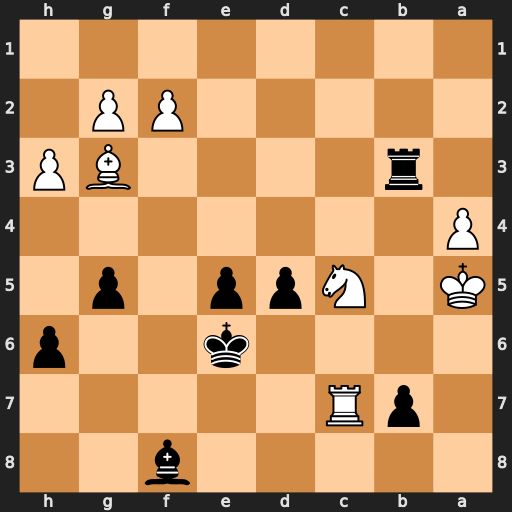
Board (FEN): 5b2/1pR5/4k2p/K1Npp1p1/P7/1r4BP/5PP1/8
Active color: b
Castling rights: -
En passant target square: -
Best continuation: Bxc5 Rxc5 b6+ Ka6 bxc5